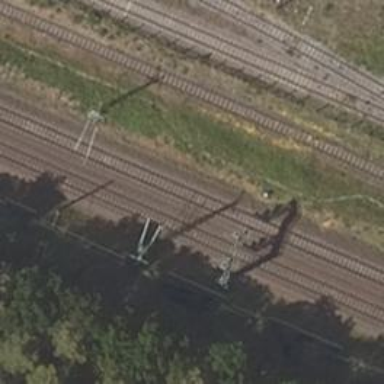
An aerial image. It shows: Railway signal.